Aerial crown-view tile of a tropical tree (Barro Colorado Island, Panama), acquired 20250124:
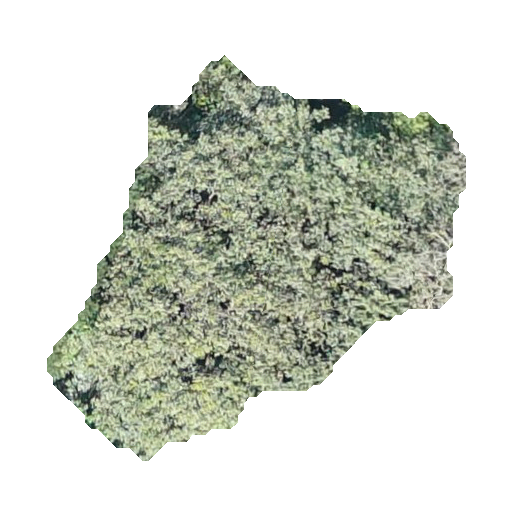
Species: Apeiba membranacea
GBIF accepted scientific name: Apeiba membranacea
Crown area: 149.332 m²